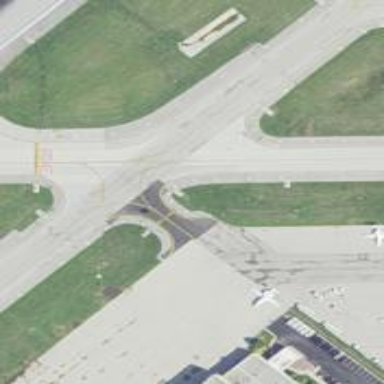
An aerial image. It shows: View of taxiway at the airport.